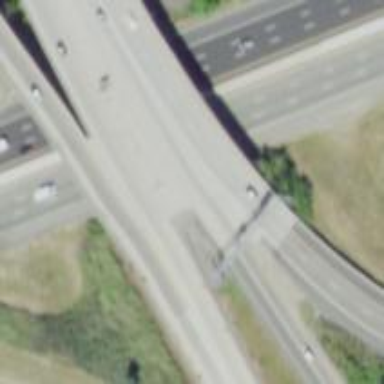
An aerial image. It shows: Motorway.